Interaction volume radius: 5 \u00c5
Interaction volume height: 40 \u00c5
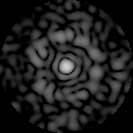
Disorder parameter: 0.8259